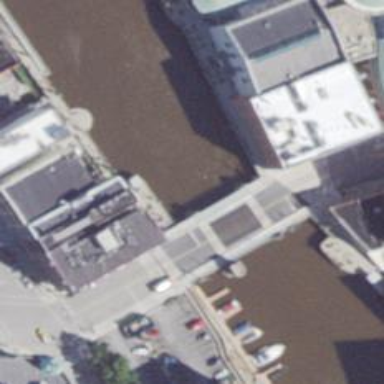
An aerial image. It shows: Lift bridge over footway.